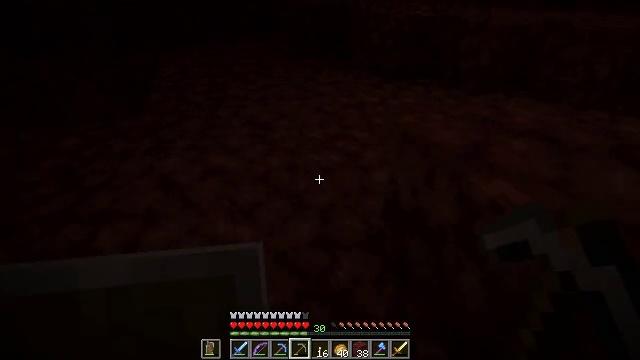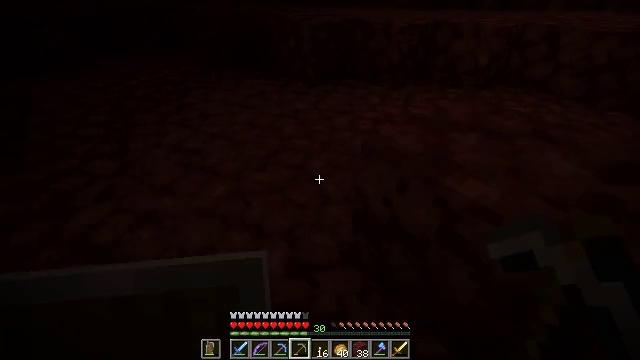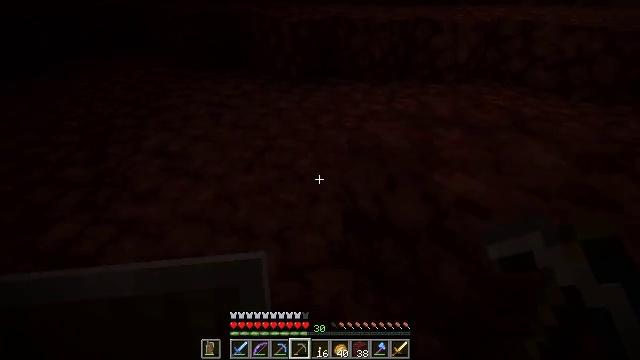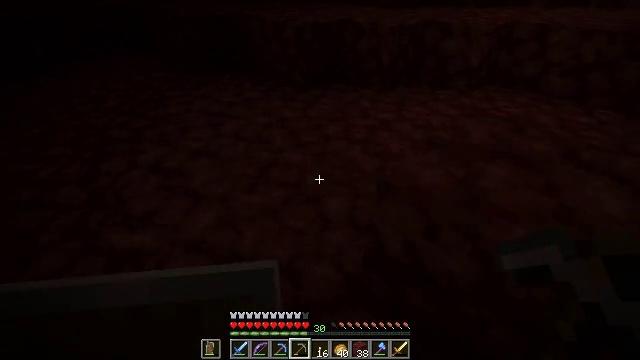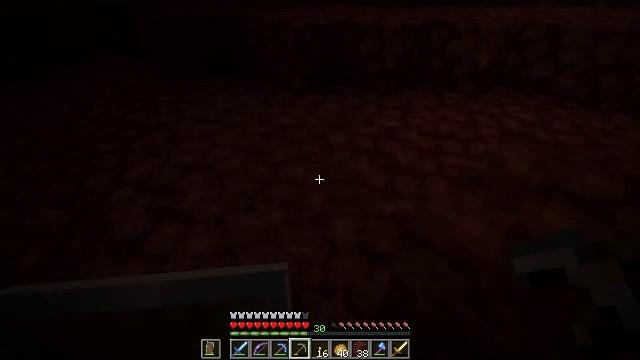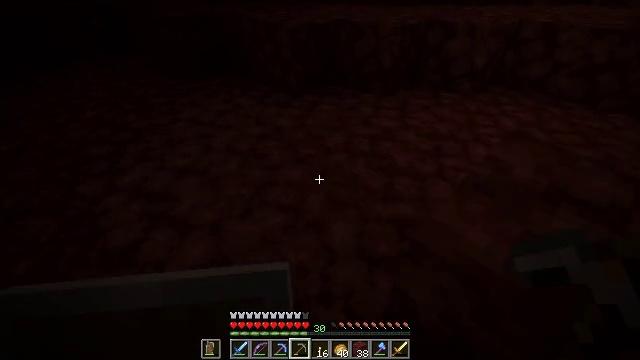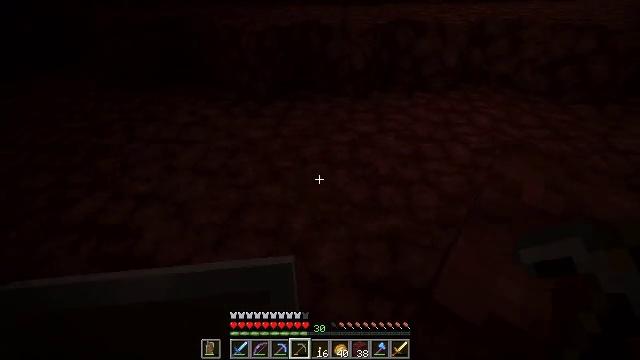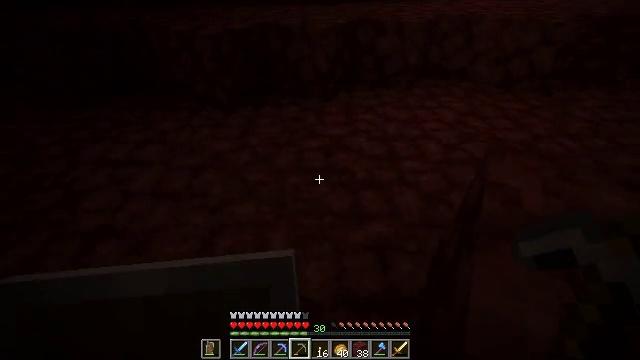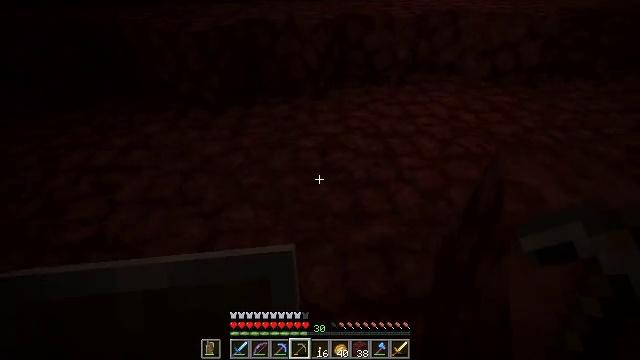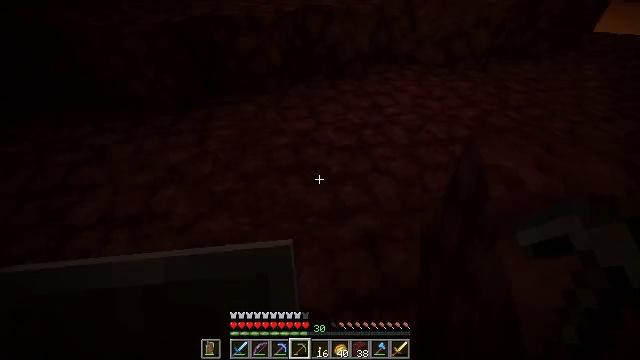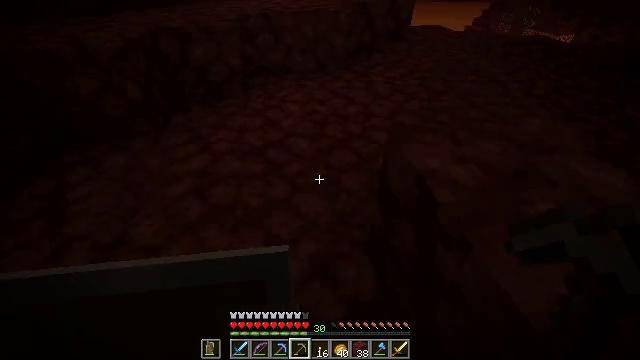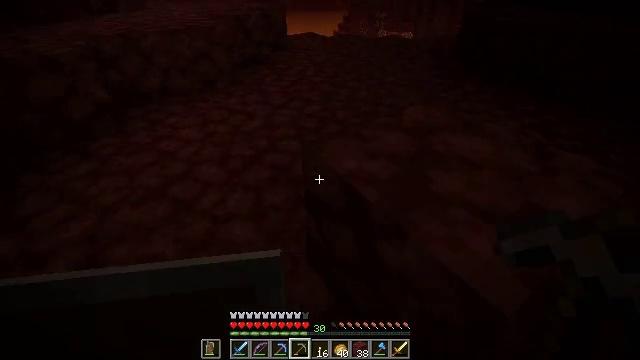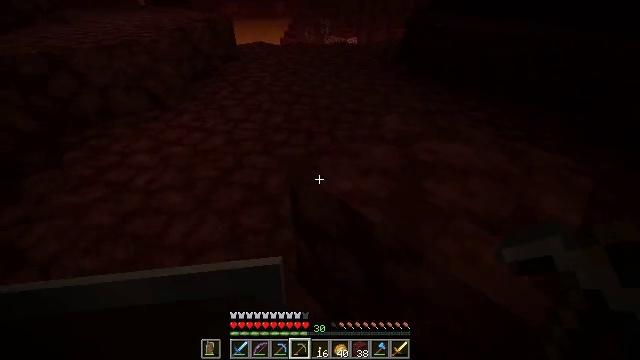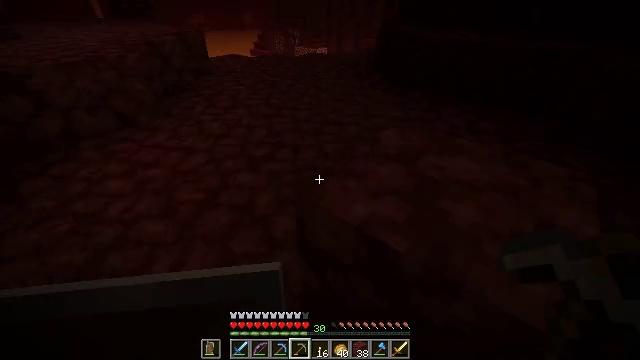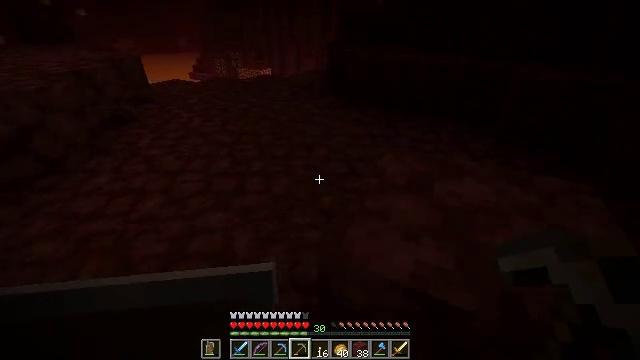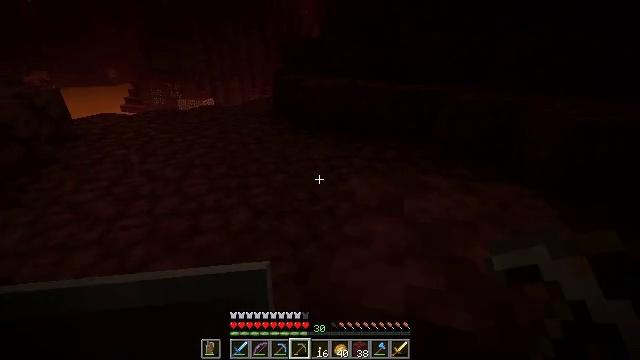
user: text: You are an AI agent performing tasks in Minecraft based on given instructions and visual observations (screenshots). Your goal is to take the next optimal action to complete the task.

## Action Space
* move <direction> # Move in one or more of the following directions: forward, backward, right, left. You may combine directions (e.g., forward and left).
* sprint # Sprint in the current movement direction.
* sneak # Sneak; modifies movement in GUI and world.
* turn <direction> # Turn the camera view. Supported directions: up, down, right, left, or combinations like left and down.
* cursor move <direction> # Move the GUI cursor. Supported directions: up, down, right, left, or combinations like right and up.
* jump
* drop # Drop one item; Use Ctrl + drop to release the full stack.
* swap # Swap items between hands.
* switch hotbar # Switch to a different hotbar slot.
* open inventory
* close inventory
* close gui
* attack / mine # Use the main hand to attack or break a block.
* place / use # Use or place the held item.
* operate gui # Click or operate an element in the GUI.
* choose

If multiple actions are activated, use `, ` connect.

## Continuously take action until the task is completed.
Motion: motion action
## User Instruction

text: Attack the netherrack to gather it.
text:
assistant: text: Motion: move forward, turn right
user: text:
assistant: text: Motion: move forward, turn right
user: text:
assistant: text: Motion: move forward
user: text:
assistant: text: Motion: move forward
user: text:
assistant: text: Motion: move forward
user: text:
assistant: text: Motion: move forward, turn right
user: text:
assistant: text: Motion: move forward, turn right
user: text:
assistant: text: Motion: move forward, turn right
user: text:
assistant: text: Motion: move forward, turn right and down
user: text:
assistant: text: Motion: move forward and move left, turn right and up
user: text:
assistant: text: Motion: move forward and move left, turn right and up
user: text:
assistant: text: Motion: move forward and move left, turn right and up
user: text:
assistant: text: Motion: move forward and move left, turn right and up
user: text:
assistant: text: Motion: move forward and move left, turn right and up
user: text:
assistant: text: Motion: move forward and move left, turn right and up
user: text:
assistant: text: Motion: move forward and move left, turn right and up
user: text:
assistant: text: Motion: move forward and move left
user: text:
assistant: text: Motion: move forward and move left
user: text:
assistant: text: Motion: move forward and move left
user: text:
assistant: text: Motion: move forward and move left
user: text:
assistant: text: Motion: move forward, turn right
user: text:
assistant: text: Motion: move forward, turn right and up
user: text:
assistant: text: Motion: move forward, turn right and up
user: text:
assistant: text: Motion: move forward, turn right and up
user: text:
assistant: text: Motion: turn right and up
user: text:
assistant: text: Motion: turn up
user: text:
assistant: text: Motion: turn up
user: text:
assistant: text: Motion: turn right and up
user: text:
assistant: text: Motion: turn up
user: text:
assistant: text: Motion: no_op